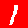
Digit: 1